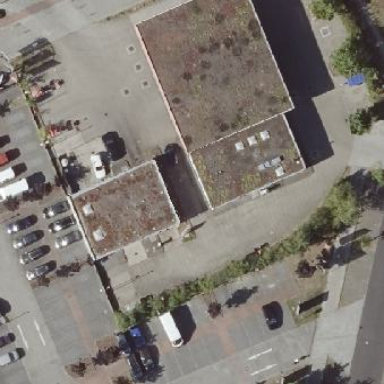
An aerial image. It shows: Fuel station.